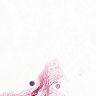
Metastatic tissue present: no